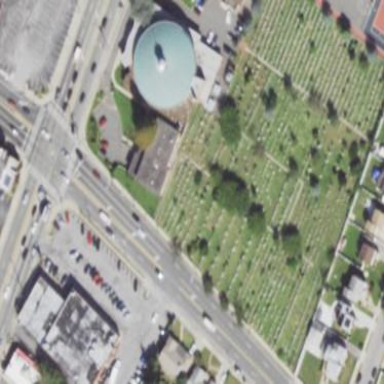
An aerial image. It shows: Cemetery.